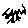
Label: bird